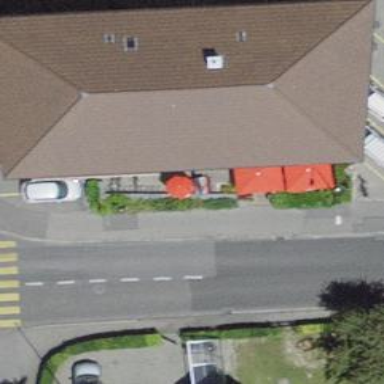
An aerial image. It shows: Fast food establishment.